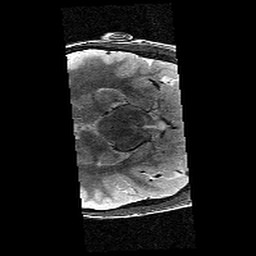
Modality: T2w
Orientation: axial
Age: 11
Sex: male
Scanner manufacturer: siemens
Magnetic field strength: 3 T
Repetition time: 9.23 s
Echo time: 0.067 s